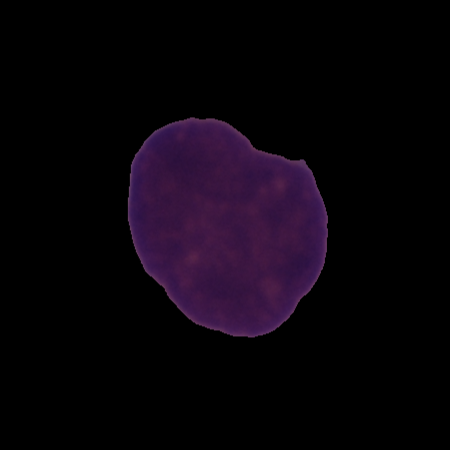
Label: cancer